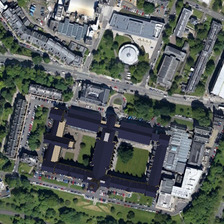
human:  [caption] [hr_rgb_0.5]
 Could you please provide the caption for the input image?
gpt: a bustling road stretches separating this campus with a smart large black building on its one side and several buildings on the other side .

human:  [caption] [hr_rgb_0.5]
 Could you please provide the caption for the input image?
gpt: the school here with grey buildings has a high greening rate .

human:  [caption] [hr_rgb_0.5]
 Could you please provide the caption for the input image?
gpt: the school which is in the middle of a grove has black roof .

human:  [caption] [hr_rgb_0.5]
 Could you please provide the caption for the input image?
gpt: the school here with grey buildings has a high greening rate .

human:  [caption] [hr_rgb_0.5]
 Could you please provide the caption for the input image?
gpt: some buildings and many green trees are in a school .